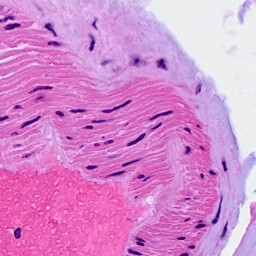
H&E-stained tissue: Breast